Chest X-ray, PA view. Patient: 62 years old, sex M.
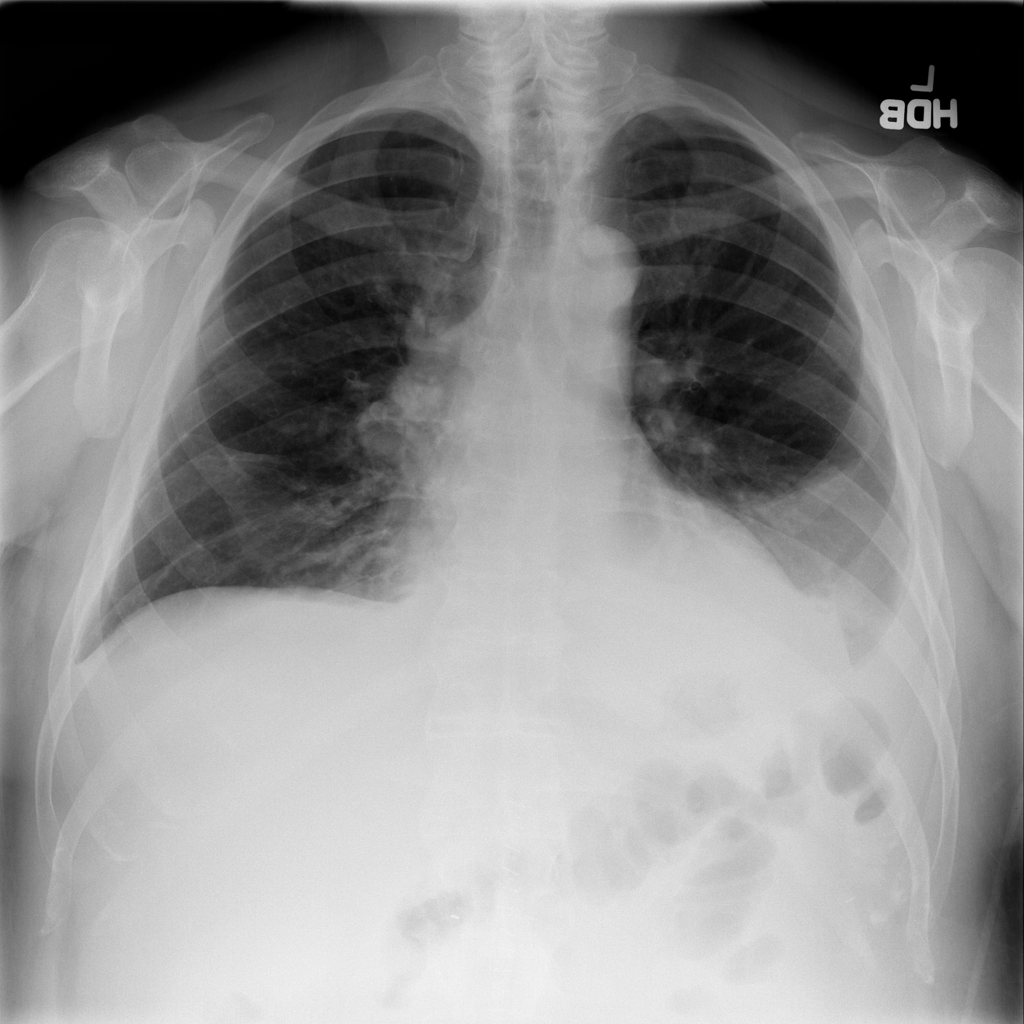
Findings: Effusion, Infiltration